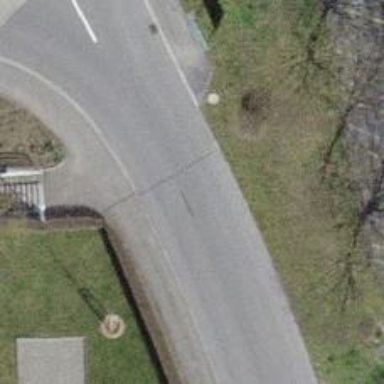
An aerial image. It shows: Road with steps.